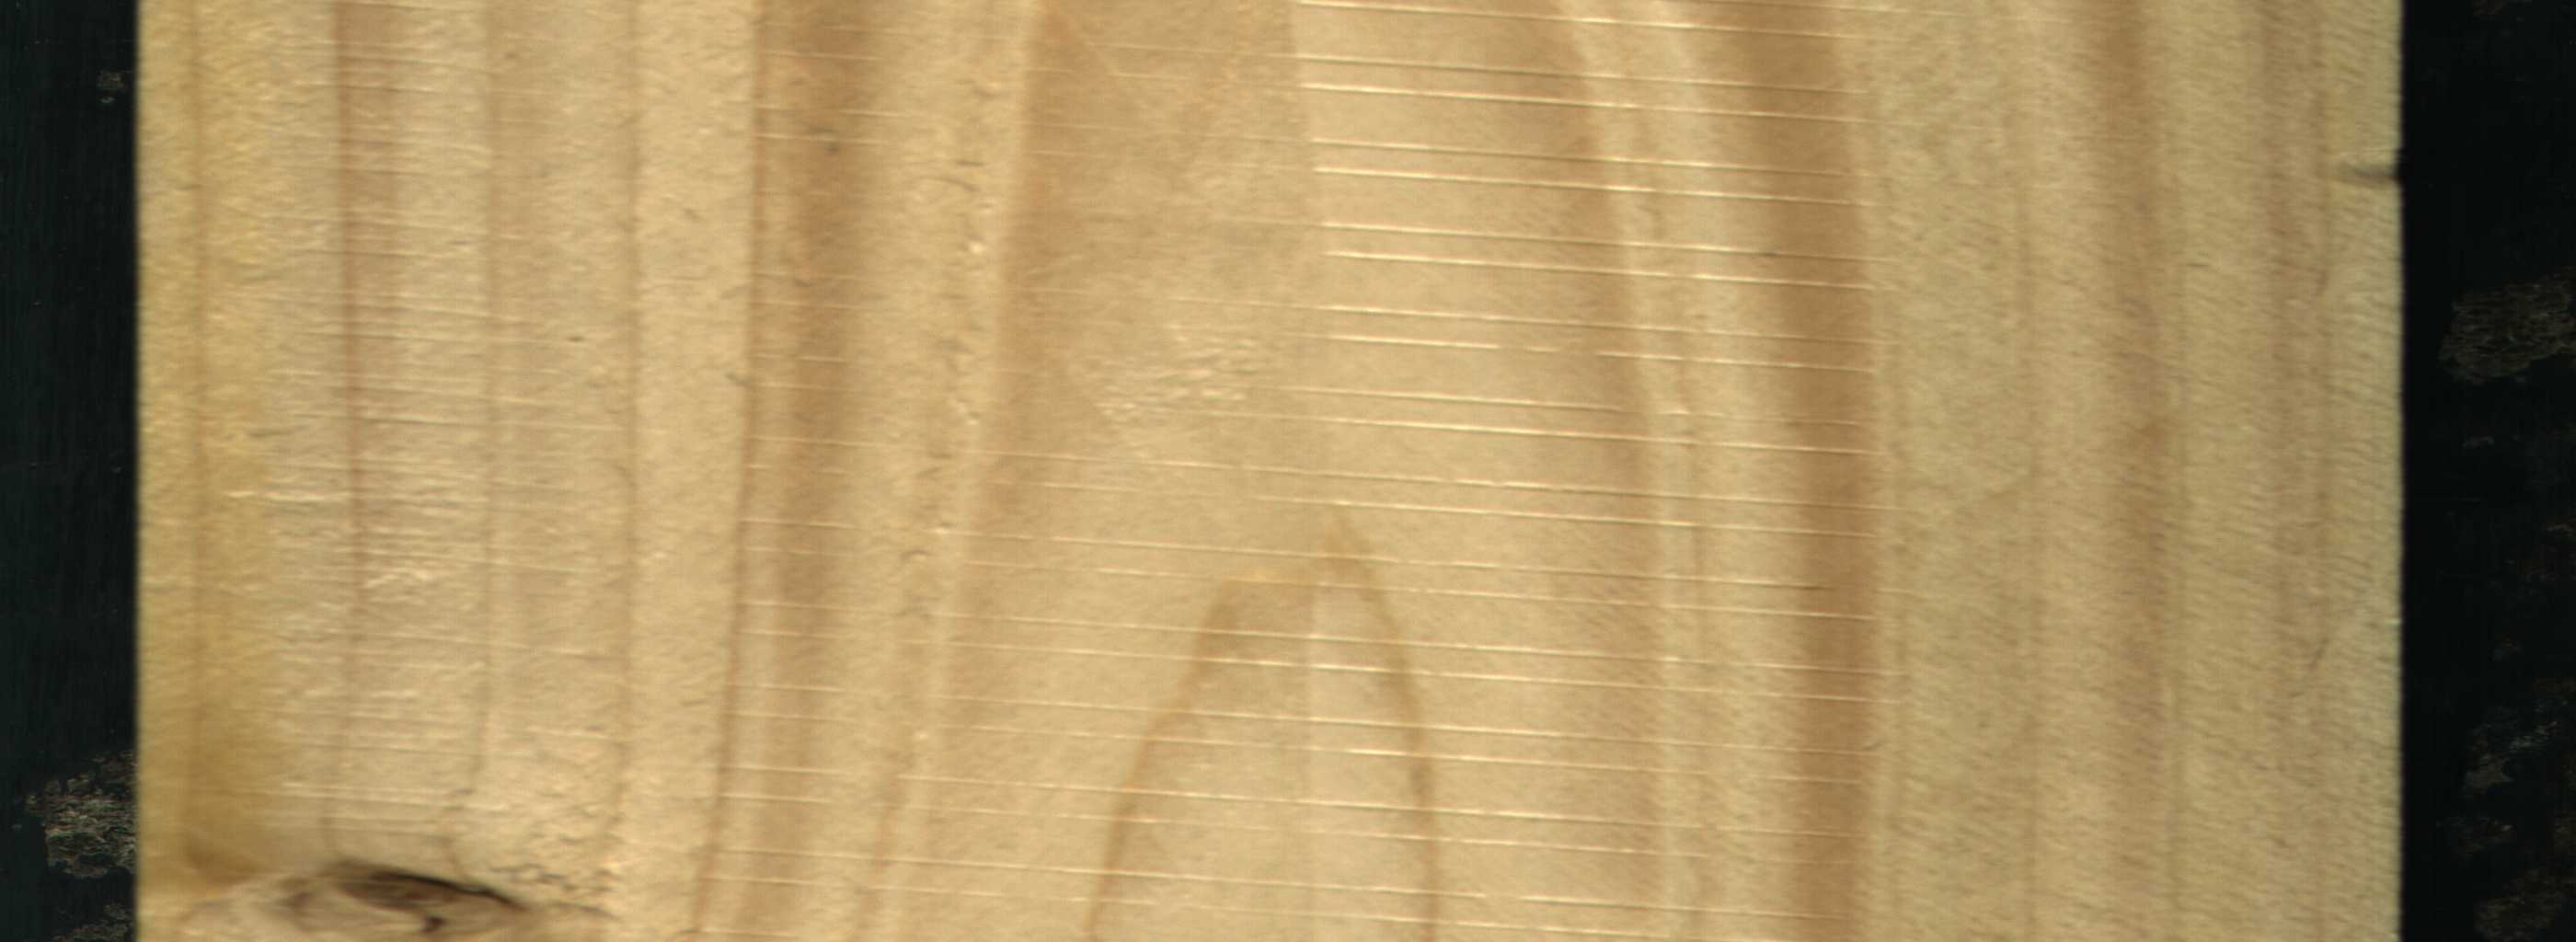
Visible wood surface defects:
knot_with_crack
Dead_Knot